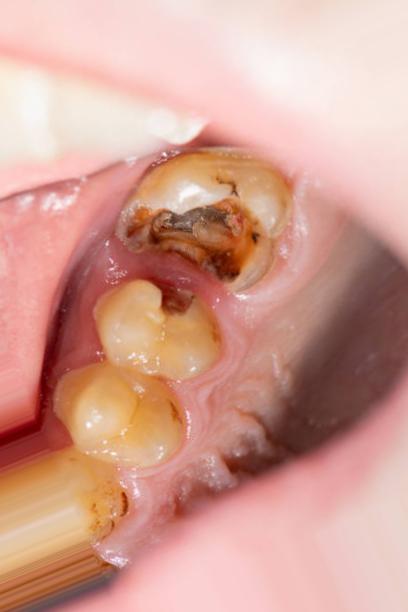
Condition: Caries